Question: Is it possible to expose, with OData, the children navigation properties in their parent entity ?
Assuming we have the following model:

<URL>
I want to have access to the list of all Vehicles with the category property loaded.
I tried '/Vehicles/?$expand=category' but the service don't recognize the property.
Thanks for your help.
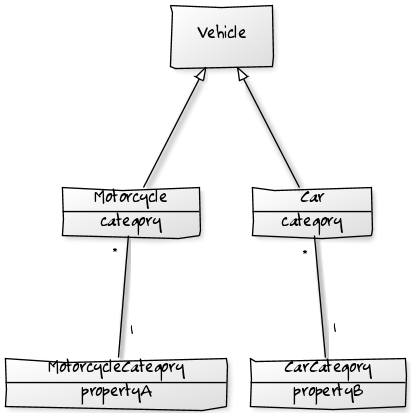
Answer: You should try,
'/Vehicles?$expand=NS.Motorcycle/Category,NS.Car/Category'
NS would be the namespace of the Motorcycle and Car types respectively.
You can expand properties that are present on the type that you are trying to expand which in this case is Vehicle. If you want to expand a navigation property present in a derived type, you have to first do a cast and then expand.